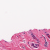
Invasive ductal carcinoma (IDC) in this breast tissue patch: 0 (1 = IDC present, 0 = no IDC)